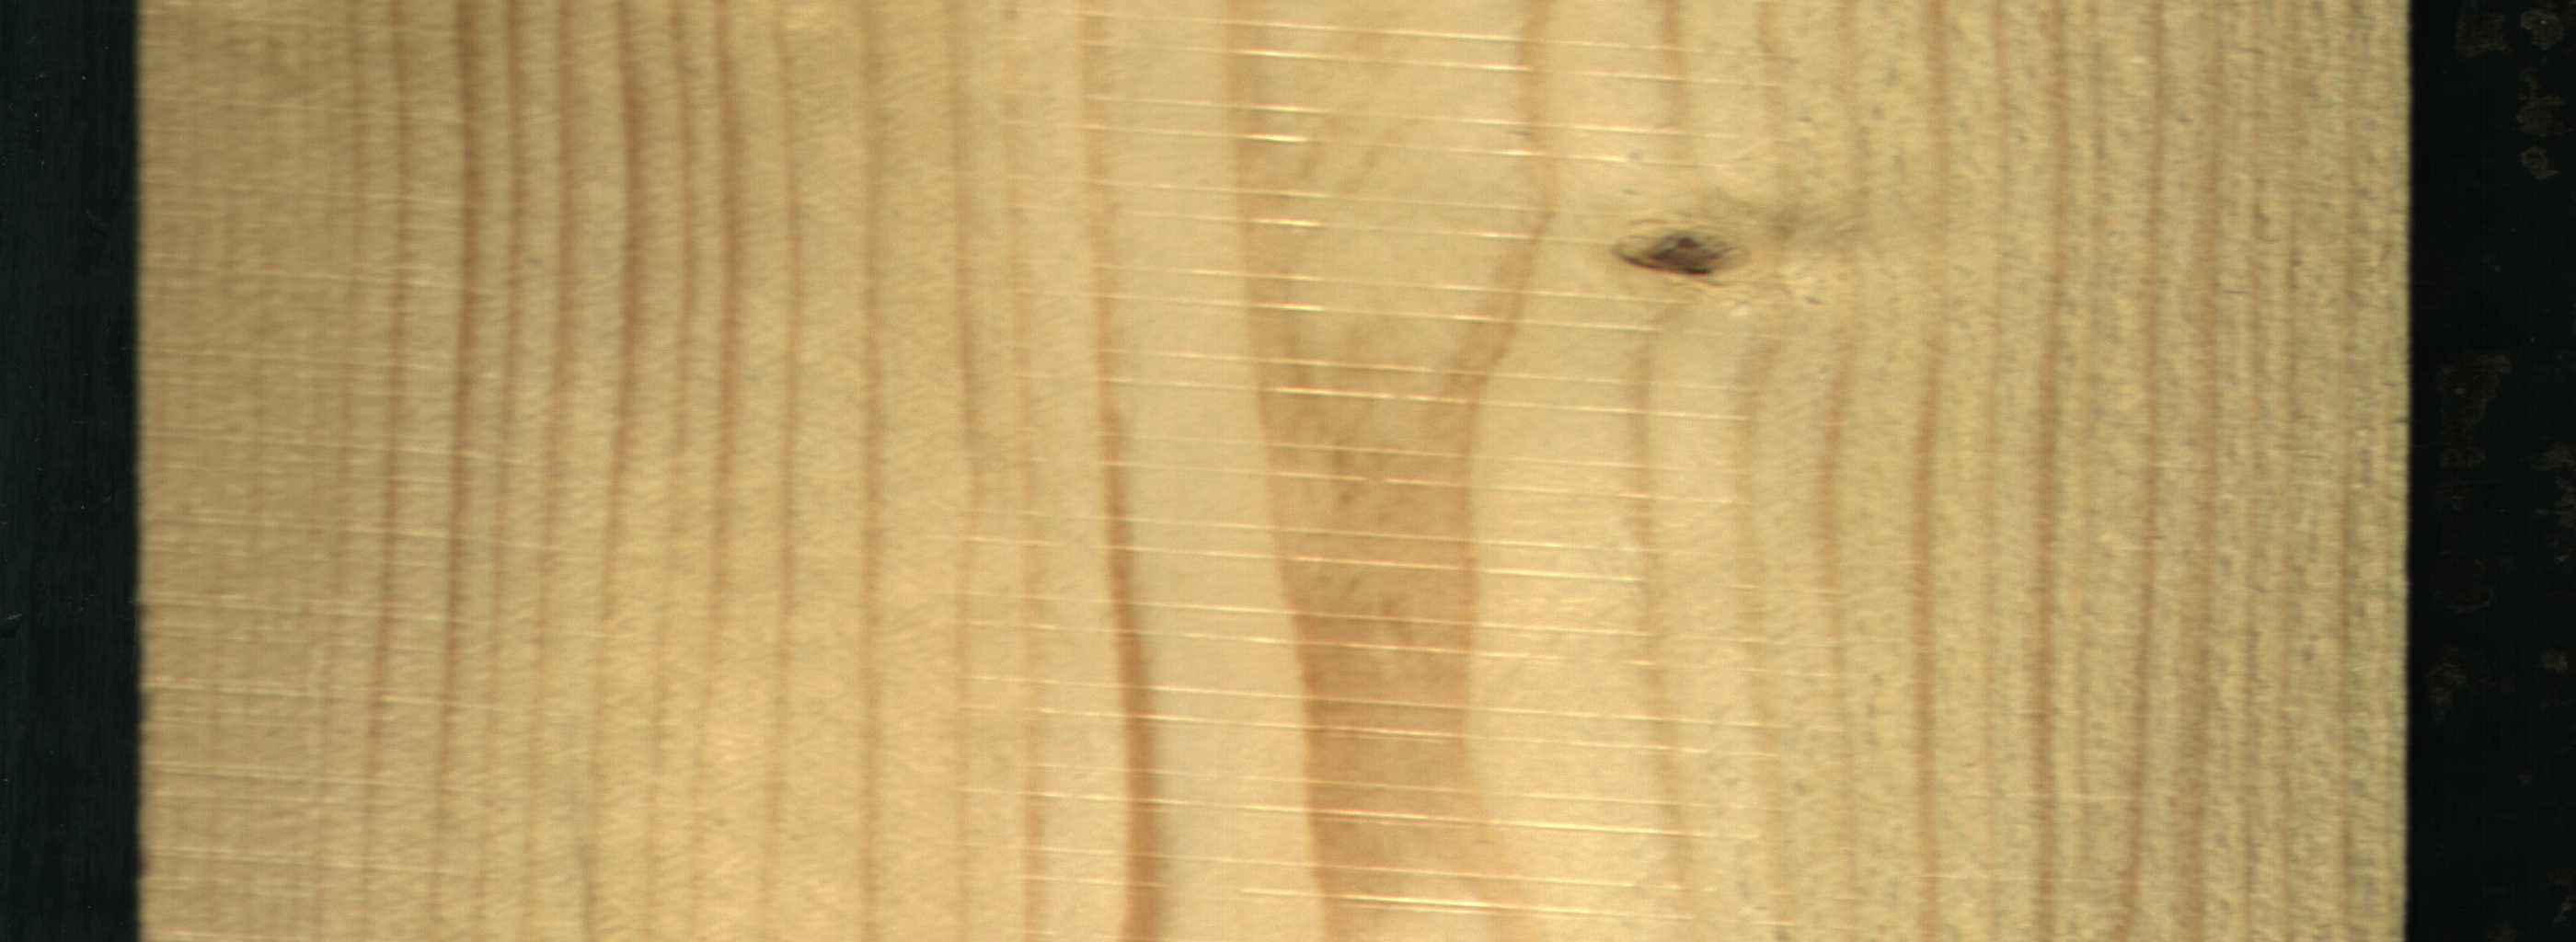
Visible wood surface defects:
Live_Knot